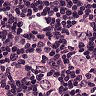
Metastatic tissue present: yes